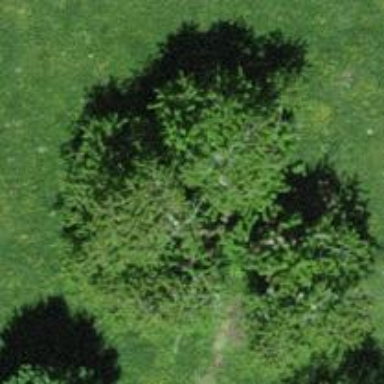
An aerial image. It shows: Agricultural area with broadleaved deciduous trees.